Interaction volume radius: 5 \u00c5
Interaction volume height: 30 \u00c5
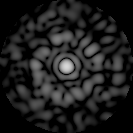
Disorder parameter: 0.8255